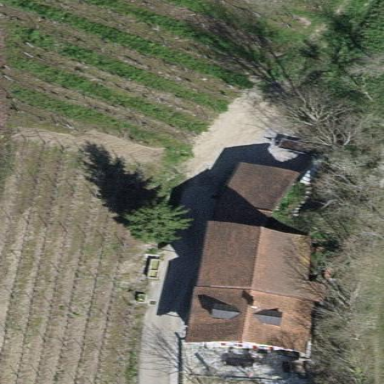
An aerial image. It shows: Vineyard where grapes are grown.